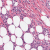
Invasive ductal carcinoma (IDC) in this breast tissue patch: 1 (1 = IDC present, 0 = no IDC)